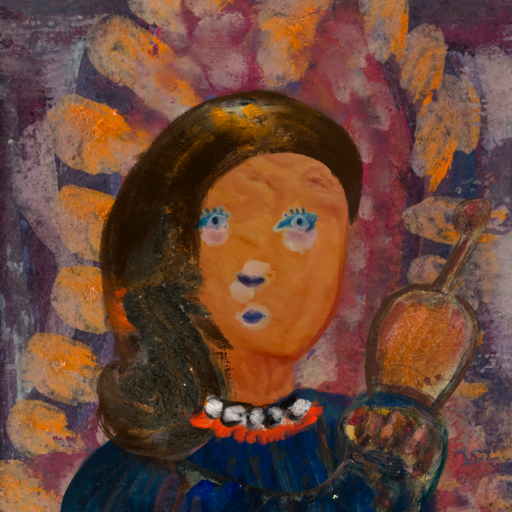
Background: Doll, Head And Neck Front: Pious_Lady, Face Front: Hill_Girl, Bust: Pipe, Hair Front: Gypsy_Queen, Head Accessory: Blank, Second Necklace: Blank, Necklace: An_Impression, Baby: Blank